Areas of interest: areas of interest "Park and greenspace"
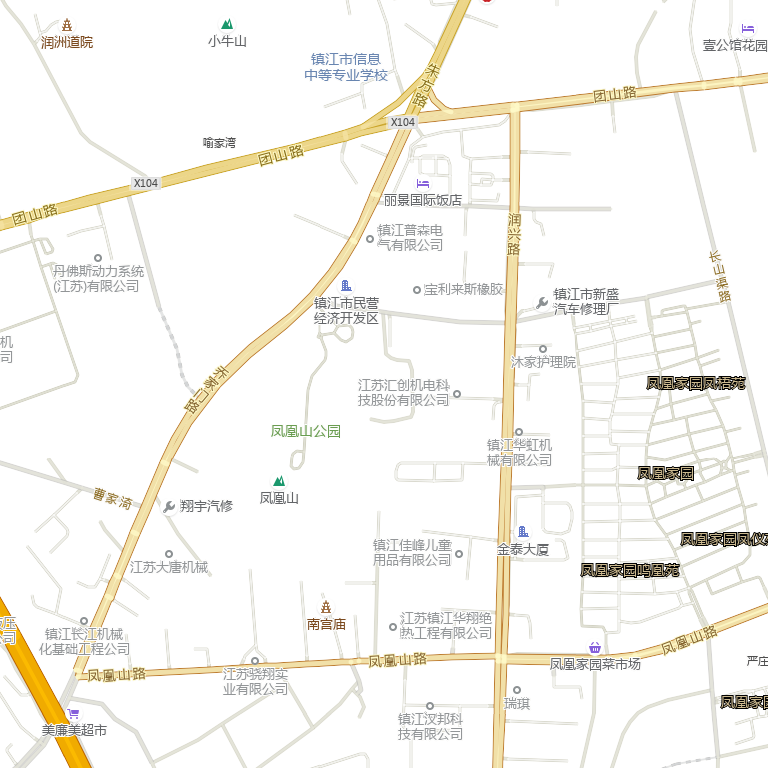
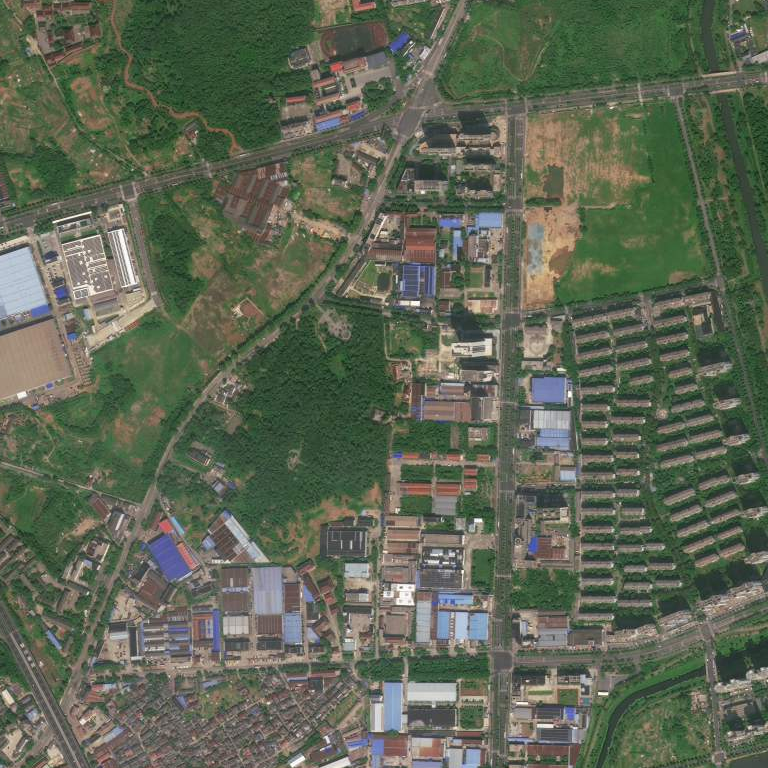